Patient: sex F, age 36
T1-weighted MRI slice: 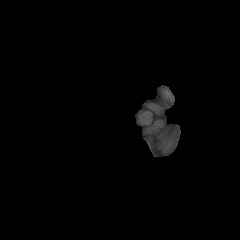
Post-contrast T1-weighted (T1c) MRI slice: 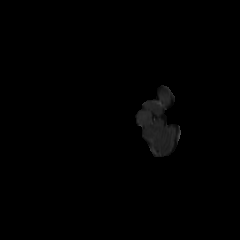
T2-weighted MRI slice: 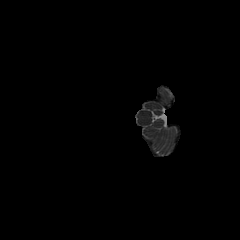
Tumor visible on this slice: no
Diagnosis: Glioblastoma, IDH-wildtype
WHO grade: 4